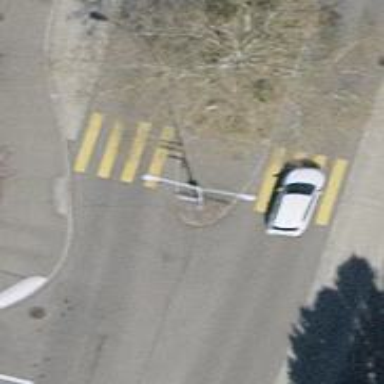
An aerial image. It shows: Uncontrolled zebra crossing with pedestrian island.